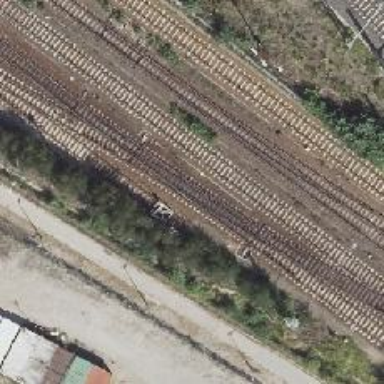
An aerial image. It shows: Railway crossing.